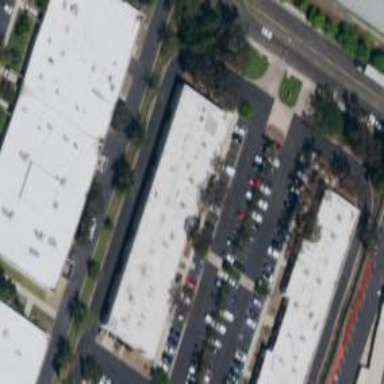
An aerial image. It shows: Industrial building.